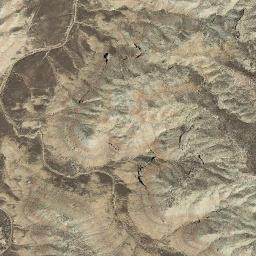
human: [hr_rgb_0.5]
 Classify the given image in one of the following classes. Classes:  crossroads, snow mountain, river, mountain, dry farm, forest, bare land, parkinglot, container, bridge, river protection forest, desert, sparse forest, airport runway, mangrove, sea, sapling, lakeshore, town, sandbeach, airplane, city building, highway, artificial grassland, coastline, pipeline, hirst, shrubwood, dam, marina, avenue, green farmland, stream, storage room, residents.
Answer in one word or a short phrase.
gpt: mountain